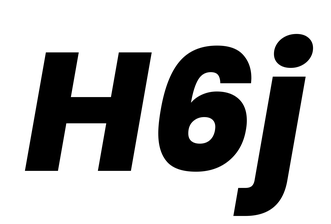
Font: Poppins-ExtraBoldItalic